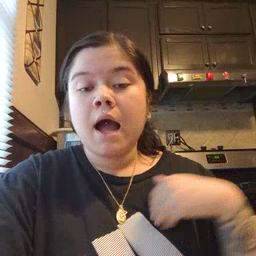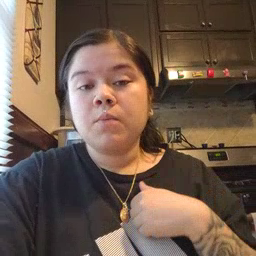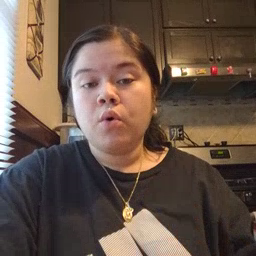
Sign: animal